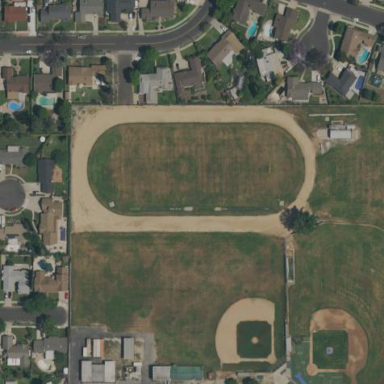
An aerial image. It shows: Track in leisure land.